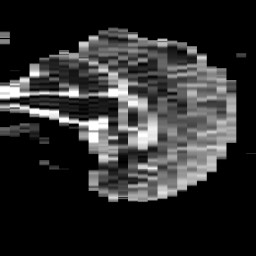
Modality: ADC
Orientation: sagittal
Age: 34
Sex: female
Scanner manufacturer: philips
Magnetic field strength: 3 T
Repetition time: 4.626 s
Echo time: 0.07409 s